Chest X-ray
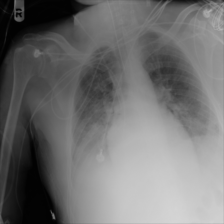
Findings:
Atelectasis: negative
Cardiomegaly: negative
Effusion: positive
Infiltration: positive
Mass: negative
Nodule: negative
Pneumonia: negative
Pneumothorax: negative
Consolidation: negative
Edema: negative
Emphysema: negative
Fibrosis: negative
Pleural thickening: negative
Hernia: negative